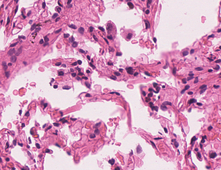
Tumor epithelial tissue: no
Tumor-associated stroma tissue: no
Normal tissue: yes